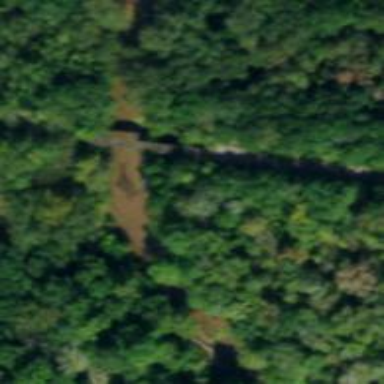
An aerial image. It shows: Disused railway bridge.